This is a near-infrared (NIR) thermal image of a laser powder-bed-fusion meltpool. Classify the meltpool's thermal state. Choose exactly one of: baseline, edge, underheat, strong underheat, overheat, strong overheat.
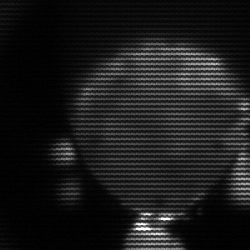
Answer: edge